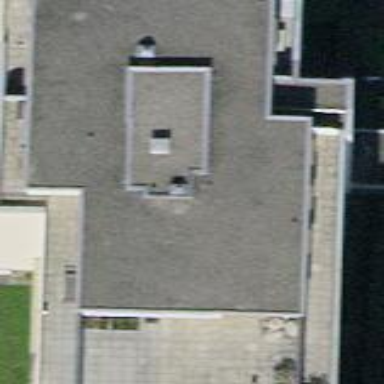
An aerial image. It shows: Flat roofed apartment building with tile roof.